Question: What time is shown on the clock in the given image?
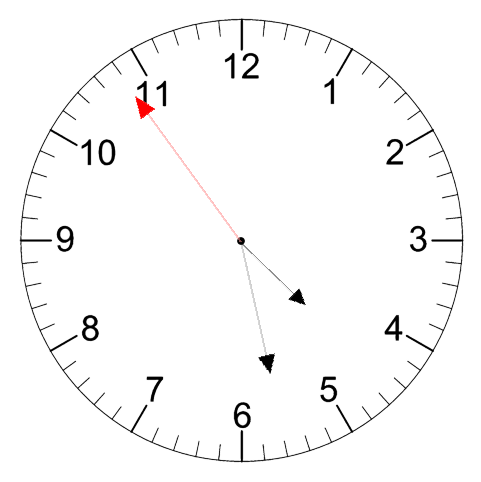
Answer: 04:27:54